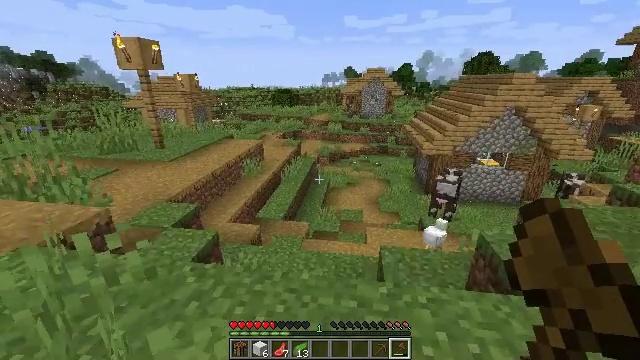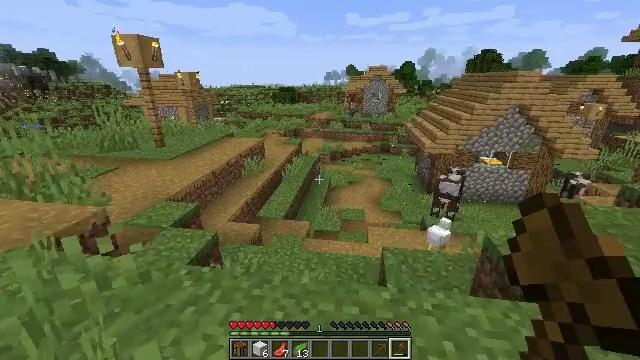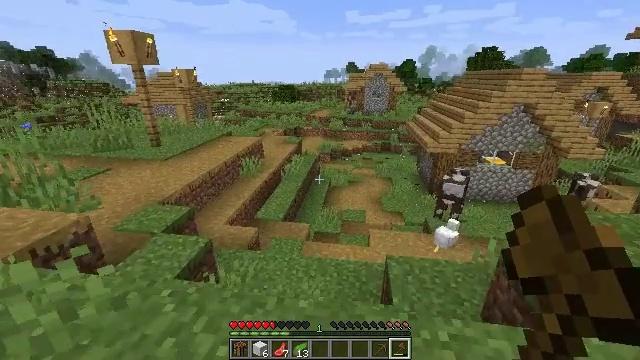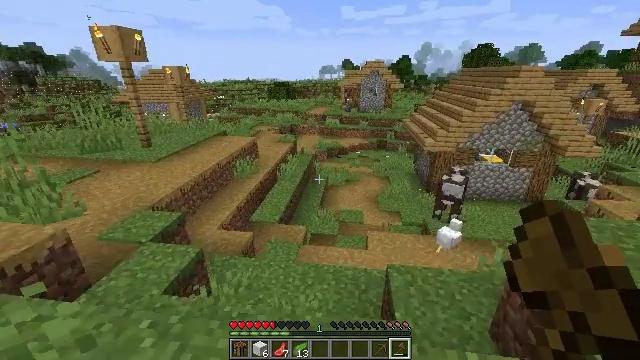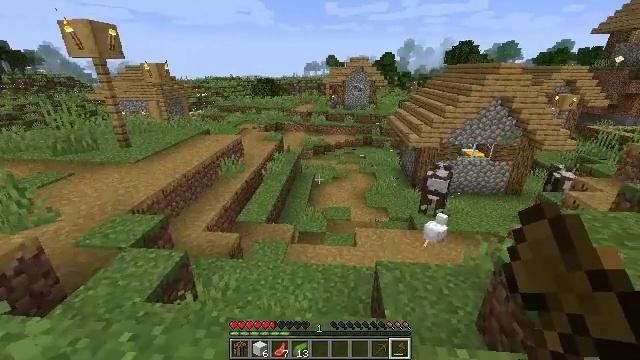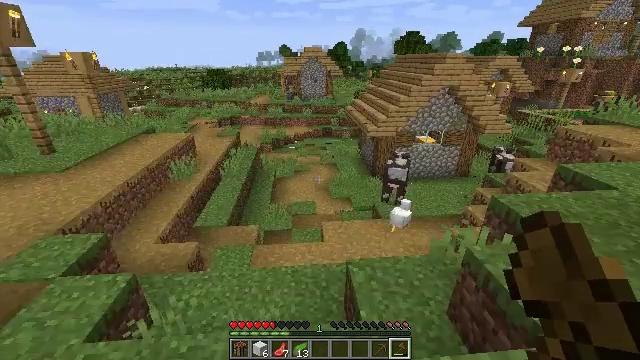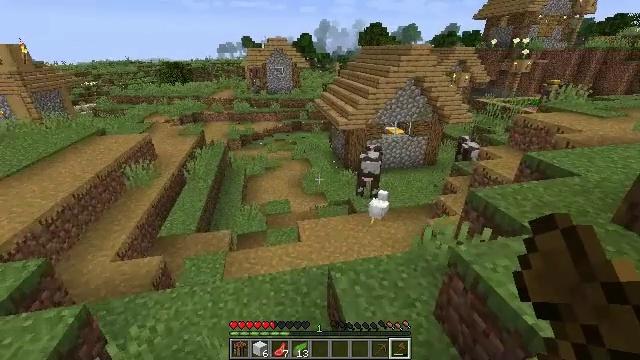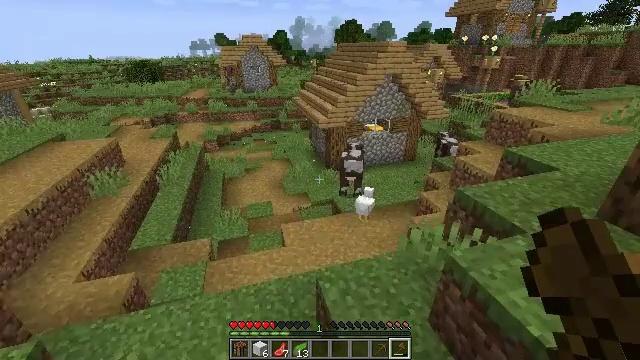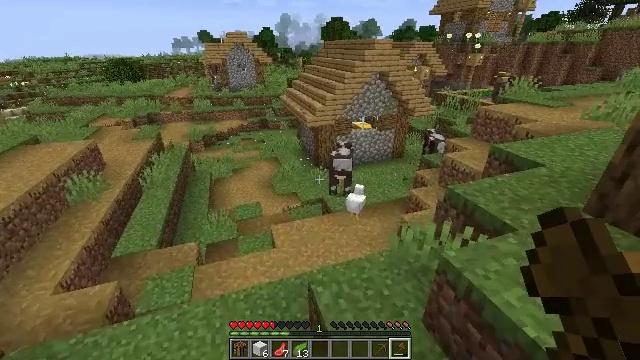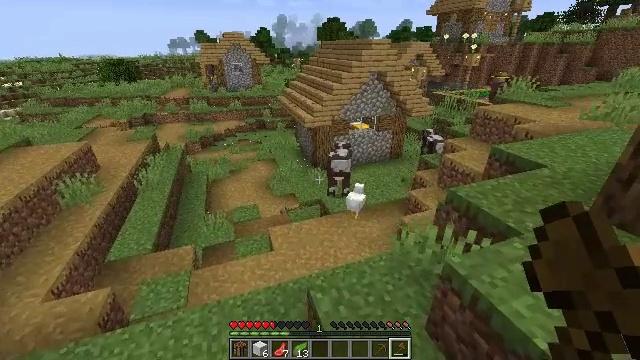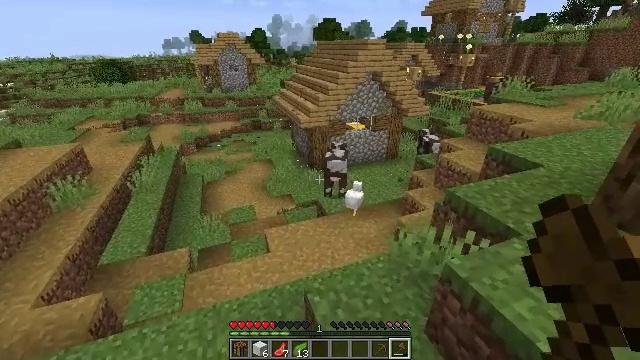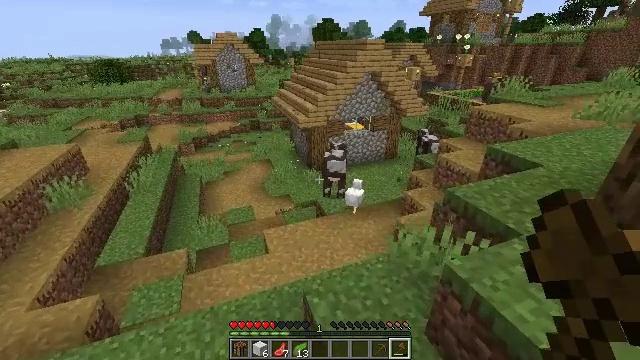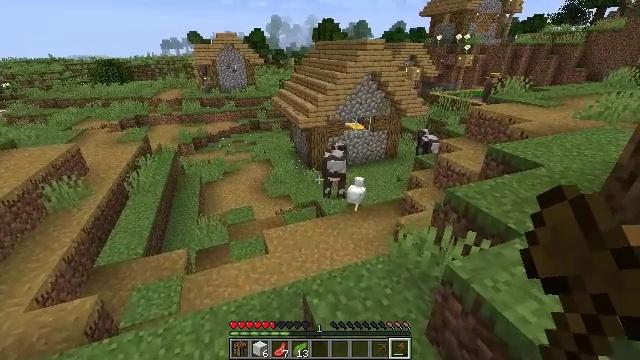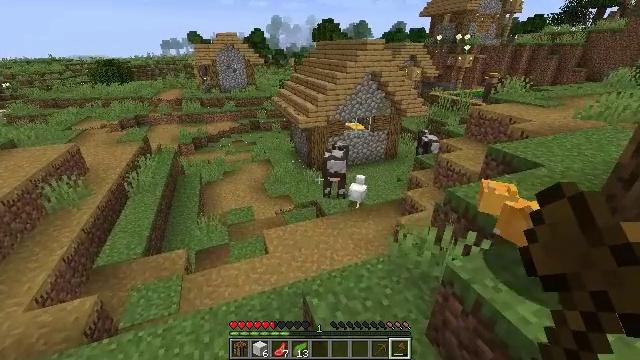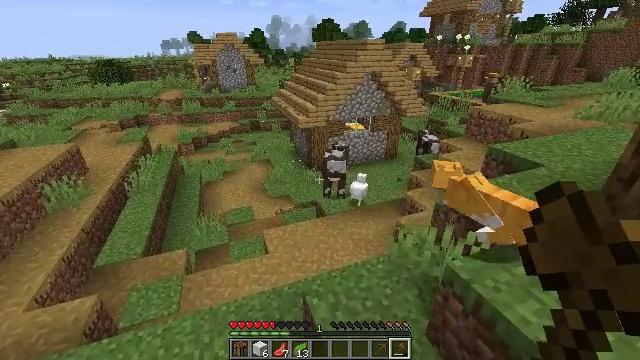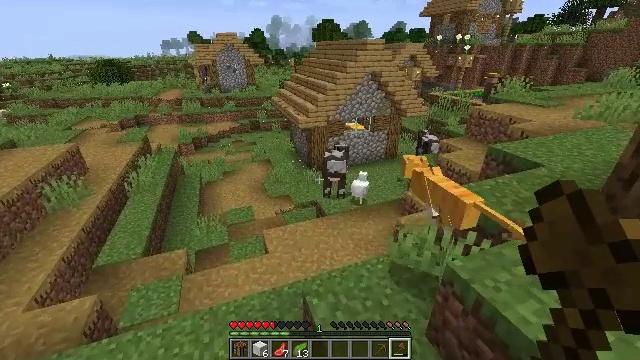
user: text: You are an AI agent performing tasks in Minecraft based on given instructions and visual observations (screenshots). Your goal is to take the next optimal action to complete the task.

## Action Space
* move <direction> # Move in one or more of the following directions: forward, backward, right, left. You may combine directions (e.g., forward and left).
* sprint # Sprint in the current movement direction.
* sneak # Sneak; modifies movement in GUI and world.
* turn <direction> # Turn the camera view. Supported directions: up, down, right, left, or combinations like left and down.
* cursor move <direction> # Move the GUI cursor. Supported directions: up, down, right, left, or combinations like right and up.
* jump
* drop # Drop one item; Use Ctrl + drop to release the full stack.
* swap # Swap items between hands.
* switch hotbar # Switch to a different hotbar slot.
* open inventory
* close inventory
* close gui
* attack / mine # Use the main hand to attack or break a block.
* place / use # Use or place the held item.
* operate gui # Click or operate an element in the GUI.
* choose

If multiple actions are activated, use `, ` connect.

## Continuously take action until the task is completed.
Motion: motion action
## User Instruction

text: Retrieve carrots by attacking the plant.
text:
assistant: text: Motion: move forward, sprint
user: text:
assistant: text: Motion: move forward
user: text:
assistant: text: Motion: move forward
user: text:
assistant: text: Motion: move forward, turn right
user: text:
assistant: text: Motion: move forward, turn right and down
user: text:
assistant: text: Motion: move forward, turn right and down
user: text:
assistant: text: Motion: move forward, turn right
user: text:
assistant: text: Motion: turn right
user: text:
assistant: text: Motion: no_op
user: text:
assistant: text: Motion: no_op
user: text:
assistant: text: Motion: no_op
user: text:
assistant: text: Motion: no_op
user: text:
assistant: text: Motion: no_op
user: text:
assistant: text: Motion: no_op
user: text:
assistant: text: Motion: no_op
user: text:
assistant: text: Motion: no_op
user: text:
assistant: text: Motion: no_op
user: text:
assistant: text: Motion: no_op
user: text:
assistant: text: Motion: no_op
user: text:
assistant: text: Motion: no_op
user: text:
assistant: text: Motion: no_op
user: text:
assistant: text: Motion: no_op
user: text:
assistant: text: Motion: no_op
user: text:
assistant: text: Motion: no_op
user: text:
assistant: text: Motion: no_op
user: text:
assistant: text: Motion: no_op
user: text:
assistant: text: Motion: no_op
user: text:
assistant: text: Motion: no_op
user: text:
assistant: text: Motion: turn left and down
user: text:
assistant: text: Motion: move forward, turn left